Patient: sex M, age 61
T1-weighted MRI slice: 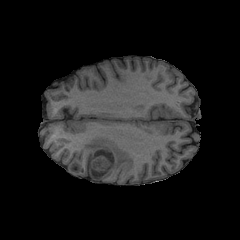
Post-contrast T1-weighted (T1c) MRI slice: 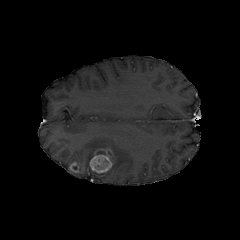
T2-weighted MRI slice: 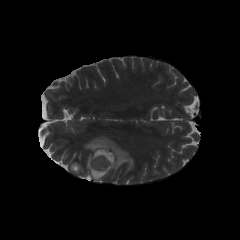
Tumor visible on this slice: yes
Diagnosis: Glioblastoma, IDH-wildtype
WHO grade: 4